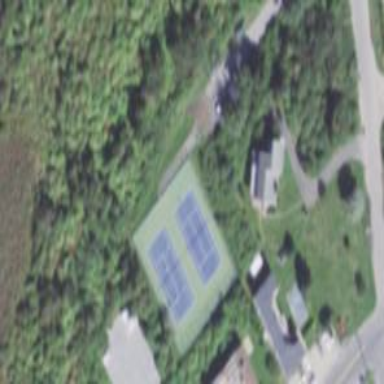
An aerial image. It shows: Tennis court on pitch.